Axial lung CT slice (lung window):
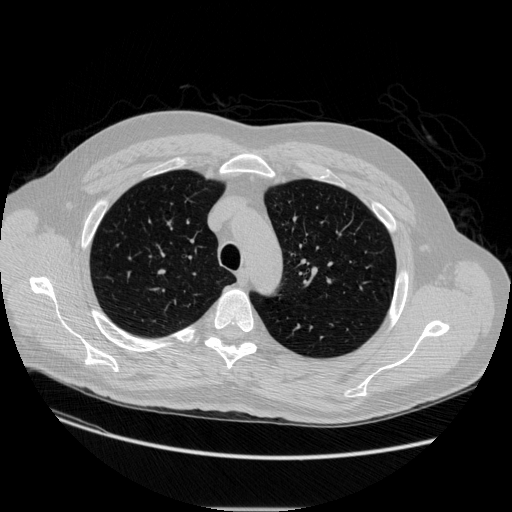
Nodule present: no